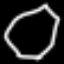
Label: octagon